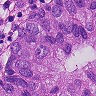
Metastatic tissue present: yes